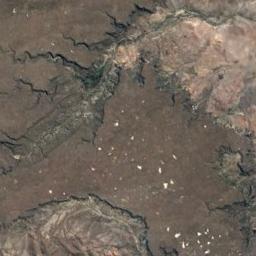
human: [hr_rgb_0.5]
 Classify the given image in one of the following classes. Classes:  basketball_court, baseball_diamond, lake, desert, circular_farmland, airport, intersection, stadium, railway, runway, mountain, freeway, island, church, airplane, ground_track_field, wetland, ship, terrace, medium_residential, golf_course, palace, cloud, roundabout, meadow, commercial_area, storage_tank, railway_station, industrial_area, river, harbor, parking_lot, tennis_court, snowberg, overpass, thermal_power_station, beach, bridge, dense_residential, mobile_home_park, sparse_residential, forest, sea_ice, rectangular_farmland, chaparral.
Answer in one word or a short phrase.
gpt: desert